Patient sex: F
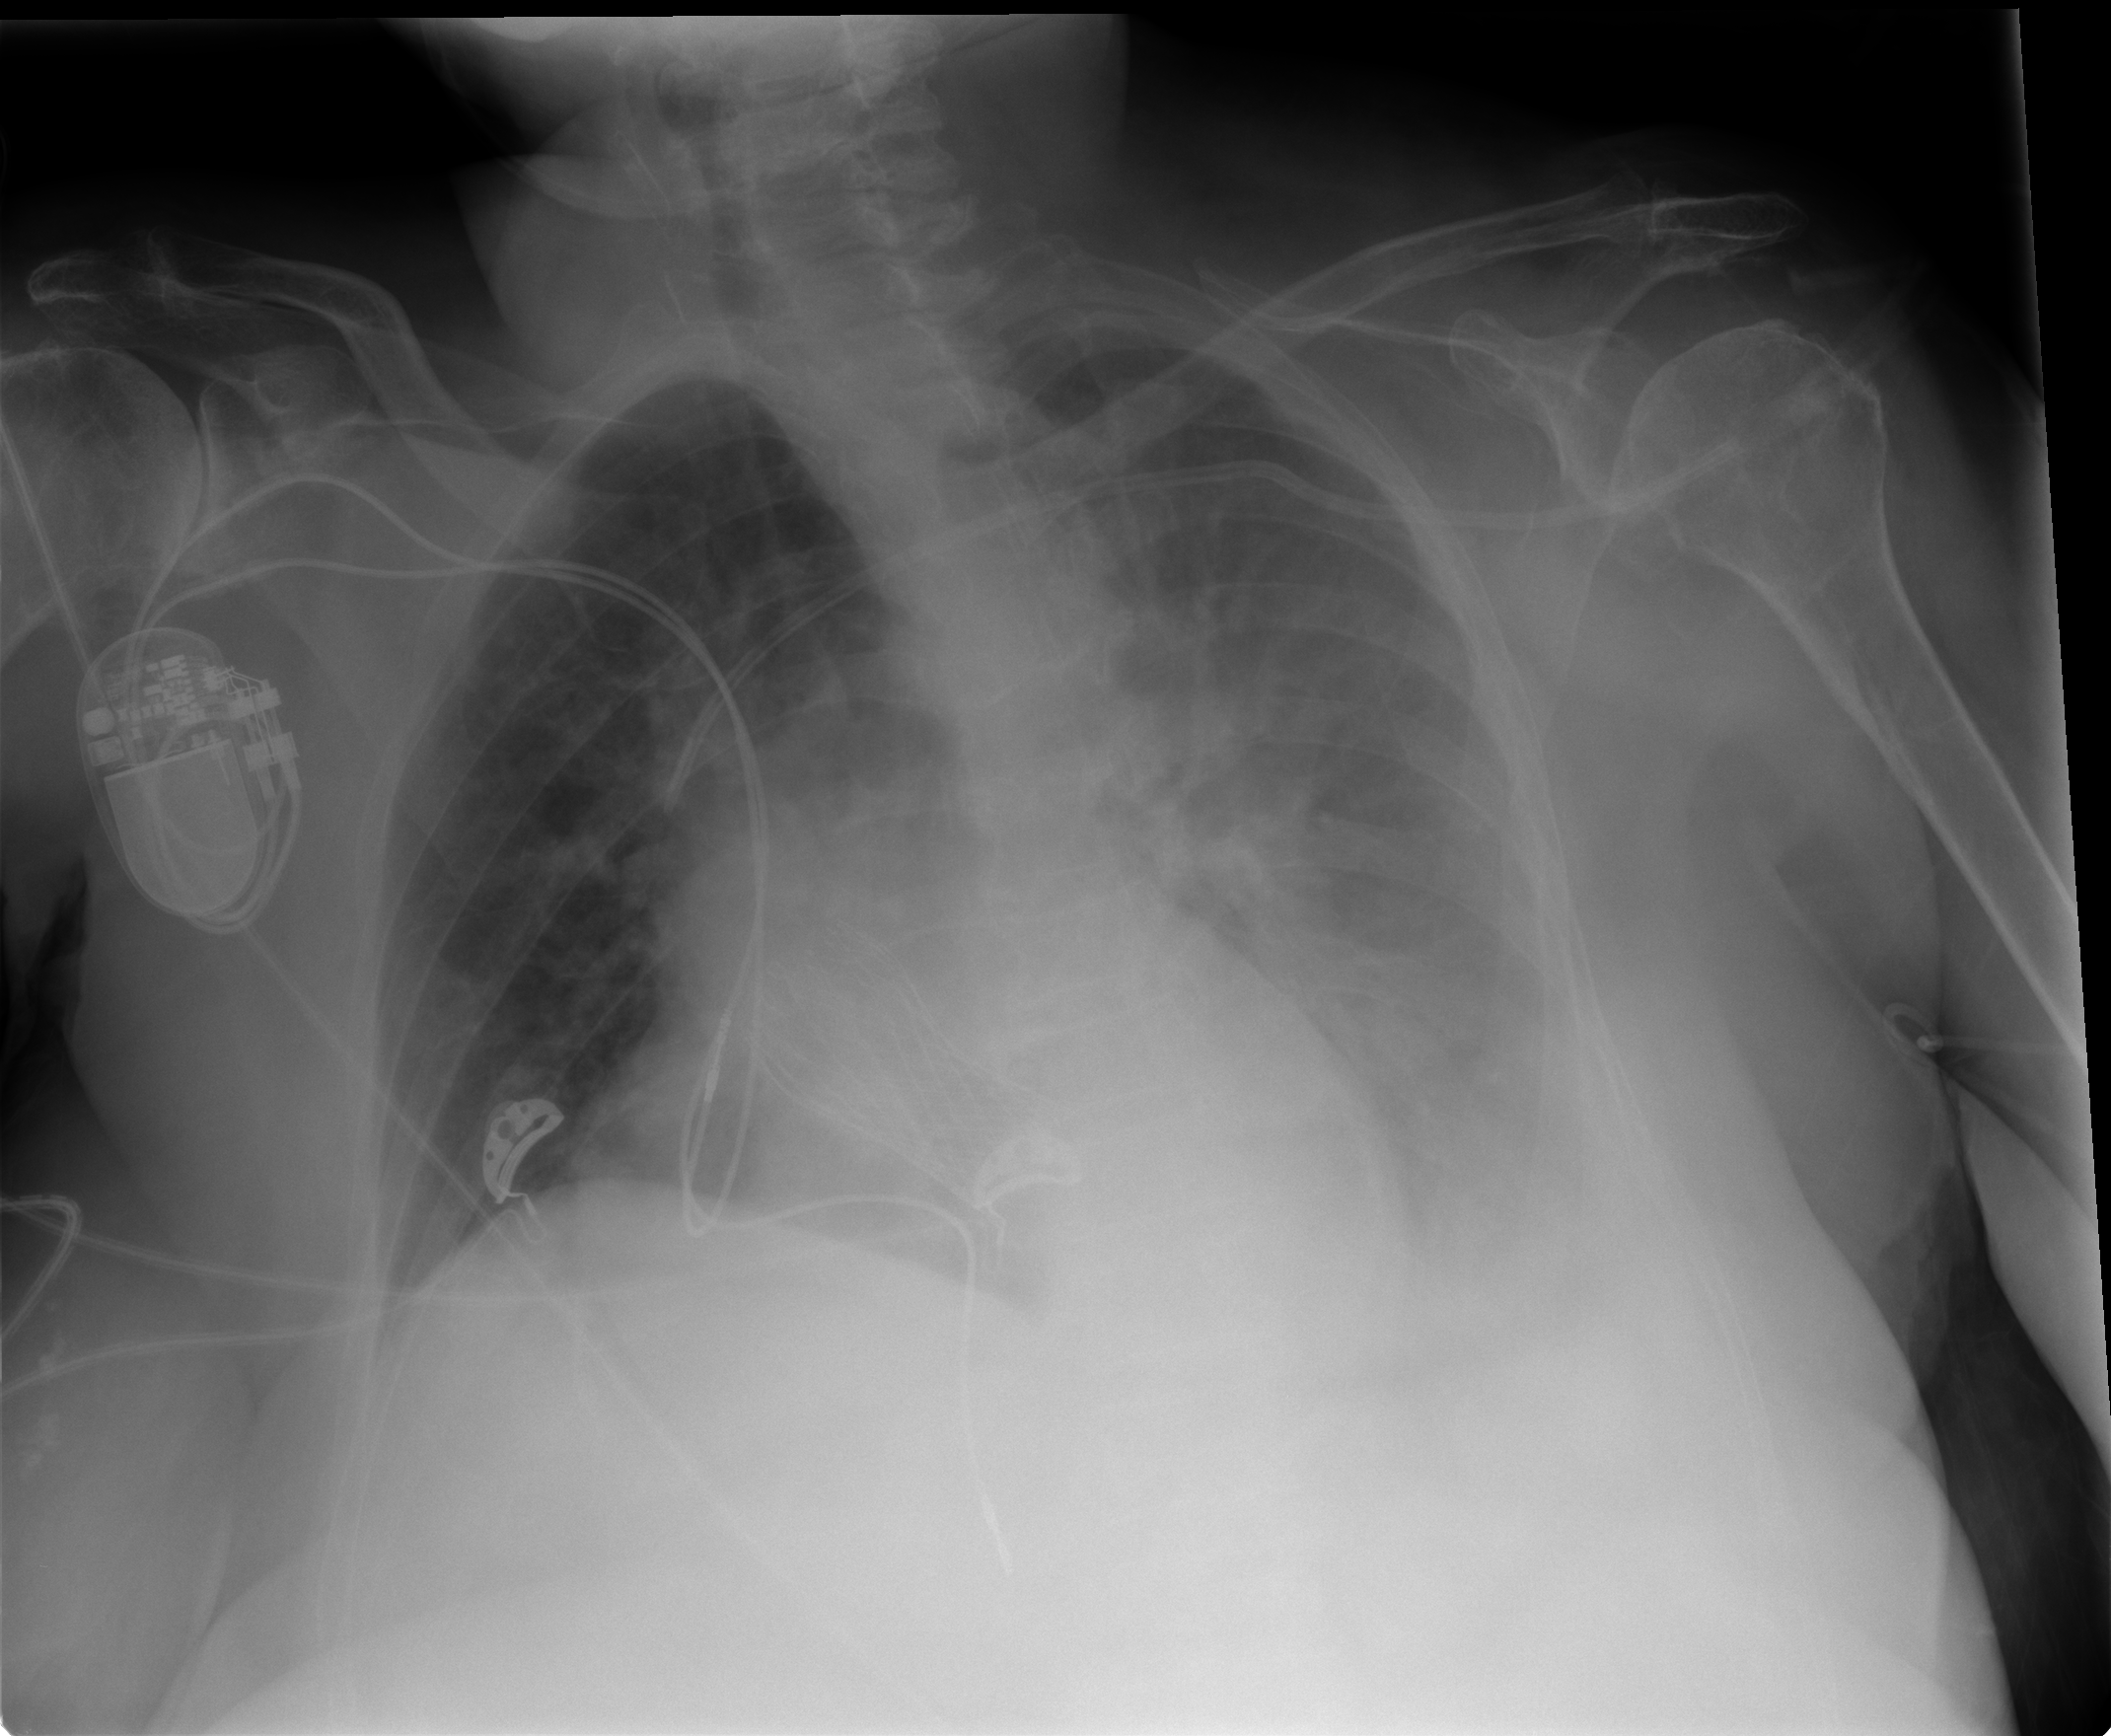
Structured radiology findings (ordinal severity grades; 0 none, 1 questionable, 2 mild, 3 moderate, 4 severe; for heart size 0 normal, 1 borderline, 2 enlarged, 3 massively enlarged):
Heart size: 2
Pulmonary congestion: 2
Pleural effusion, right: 0
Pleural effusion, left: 3
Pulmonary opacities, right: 0
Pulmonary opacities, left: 0
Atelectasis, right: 0
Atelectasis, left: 3